Field crop: maize
Growth stage: 2
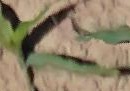
Species: maize